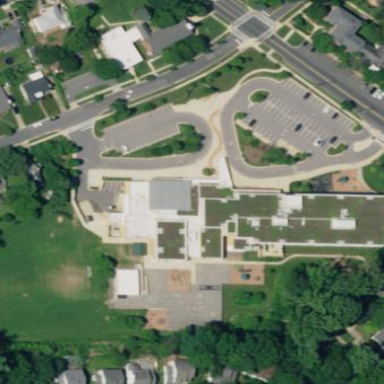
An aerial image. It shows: School.